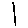
Label: line